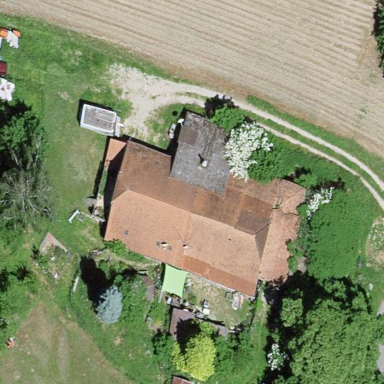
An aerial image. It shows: Farm building.